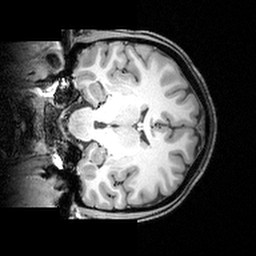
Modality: T1w
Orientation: coronal
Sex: female
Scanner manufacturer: siemens
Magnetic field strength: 3 T
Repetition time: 1.9 s
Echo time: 0.00397 s